Question: I have never used any SOAP libraries in java, so I apologize for the newby-ness of this question.
I am trying to take advantage of Tivoli Endpoint Manager's SOAP API. I have generated the necessary classes from the WSDL file provided, using wsimport.exe (provided in the jdk).
Now I am provided with a ton of classes that I assume are packaging the information into xml format, but I am unsure what to do with them. I have read the documentation provided, but it is fuzzy at best.
The classes generated by wsimport are the following:

According to the documentation, the following Perl Code works for querying the Tivoli's API
'''
use SOAP::Lite;
#arguments: [hostname] [username] [password] [relevance expression]
#hostname only, e.g. 'example.com' rather than 'http://example.com/webreports'
my $host = $ARGV[0];
my $username = SOAP::Data->name('username' => $ARGV[1] );
my $password = SOAP::Data->name('password' => $ARGV[2] );
my $expr = SOAP::Data->name('relevanceExpr' => $ARGV[3] );
my $service = SOAP::Lite -> uri( 'http://' . $host . '/webreports?wsdl' )
-> proxy( $host );
my $result = $service -> GetRelevanceResult( $expr, $username, $password );
if( $result->fault ) {
print "faultcode: " . $result->faultcode . "
";
print "faultstring: " . $result->faultstring . "
";
}
else {
foreach my $answer ( $result->valueof( "//GetRelevanceResultResponse/a" ) ) {
print $answer . "
";
}
}
'''
EDIT 1
'''
package connect.tivoli;
import java.net.MalformedURLException;
import java.net.URL;
import javax.xml.namespace.QName;
import javax.xml.ws.Service;
import javax.xml.ws.WebEndpoint;
import javax.xml.ws.WebServiceClient;
import javax.xml.ws.WebServiceException;
import javax.xml.ws.WebServiceFeature;
/**
* This class was generated by the JAX-WS RI.
* JAX-WS RI 2.2.4-b01
* Generated source version: 2.2
*
*/
@WebServiceClient(name = "WebReportsService", targetNamespace = "http://schemas.bigfix.com/Relevance", wsdlLocation = "http://temwebreports/webreports?wsdl")
public class WebReportsService
extends Service
{
private final static URL WEBREPORTSSERVICE_WSDL_LOCATION;
private final static WebServiceException WEBREPORTSSERVICE_EXCEPTION;
private final static QName WEBREPORTSSERVICE_QNAME = new QName("http://schemas.bigfix.com/Relevance", "WebReportsService");
static {
URL url = null;
WebServiceException e = null;
try {
url = new URL("http://temwebreports/webreports?wsdl");
} catch (MalformedURLException ex) {
e = new WebServiceException(ex);
}
WEBREPORTSSERVICE_WSDL_LOCATION = url;
WEBREPORTSSERVICE_EXCEPTION = e;
}
public WebReportsService() {
super(__getWsdlLocation(), WEBREPORTSSERVICE_QNAME);
}
public WebReportsService(WebServiceFeature... features) {
super(__getWsdlLocation(), WEBREPORTSSERVICE_QNAME, features);
}
public WebReportsService(URL wsdlLocation) {
super(wsdlLocation, WEBREPORTSSERVICE_QNAME);
}
public WebReportsService(URL wsdlLocation, WebServiceFeature... features) {
super(wsdlLocation, WEBREPORTSSERVICE_QNAME, features);
}
public WebReportsService(URL wsdlLocation, QName serviceName) {
super(wsdlLocation, serviceName);
}
public WebReportsService(URL wsdlLocation, QName serviceName, WebServiceFeature... features) {
super(wsdlLocation, serviceName, features);
}
/**
*
* @return
* returns RelevancePortType
*/
@WebEndpoint(name = "RelevancePort")
public RelevancePortType getRelevancePort() {
return super.getPort(new QName("http://schemas.bigfix.com/Relevance", "RelevancePort"), RelevancePortType.class);
}
/**
*
* @param features
* A list of {@link javax.xml.ws.WebServiceFeature} to configure on the proxy. Supported features not in the <code>features</code> parameter will have their default values.
* @return
* returns RelevancePortType
*/
@WebEndpoint(name = "RelevancePort")
public RelevancePortType getRelevancePort(WebServiceFeature... features) {
return super.getPort(new QName("http://schemas.bigfix.com/Relevance", "RelevancePort"), RelevancePortType.class, features);
}
/**
*
* @return
* returns UserManagementPortType
*/
@WebEndpoint(name = "UserManagementPort")
public UserManagementPortType getUserManagementPort() {
return super.getPort(new QName("http://schemas.bigfix.com/Relevance", "UserManagementPort"), UserManagementPortType.class);
}
/**
*
* @param features
* A list of {@link javax.xml.ws.WebServiceFeature} to configure on the proxy. Supported features not in the <code>features</code> parameter will have their default values.
* @return
* returns UserManagementPortType
*/
@WebEndpoint(name = "UserManagementPort")
public UserManagementPortType getUserManagementPort(WebServiceFeature... features) {
return super.getPort(new QName("http://schemas.bigfix.com/Relevance", "UserManagementPort"), UserManagementPortType.class, features);
}
/**
*
* @return
* returns DashboardVariablePortType
*/
@WebEndpoint(name = "DashboardVariablePort")
public DashboardVariablePortType getDashboardVariablePort() {
return super.getPort(new QName("http://schemas.bigfix.com/Relevance", "DashboardVariablePort"), DashboardVariablePortType.class);
}
/**
*
* @param features
* A list of {@link javax.xml.ws.WebServiceFeature} to configure on the proxy. Supported features not in the <code>features</code> parameter will have their default values.
* @return
* returns DashboardVariablePortType
*/
@WebEndpoint(name = "DashboardVariablePort")
public DashboardVariablePortType getDashboardVariablePort(WebServiceFeature... features) {
return super.getPort(new QName("http://schemas.bigfix.com/Relevance", "DashboardVariablePort"), DashboardVariablePortType.class, features);
}
private static URL __getWsdlLocation() {
if (WEBREPORTSSERVICE_EXCEPTION!= null) {
throw WEBREPORTSSERVICE_EXCEPTION;
}
return WEBREPORTSSERVICE_WSDL_LOCATION;
}
}
'''
This was much simpler than I thought WSDL generation did all the work. Here is how you use those generated classes.
package connect.tivoli;
'''
public class testMain {
public static void main(String[] args) {
String relevanceQuery ="names of bes computers ";
WebReportsService wr = new WebReportsService();
RelevancePortType client;
client = wr.getPort(RelevancePortType.class);
System.out.println(client.getRelevanceResult(relevanceQuery, "ad\username", "password"));
}
'''
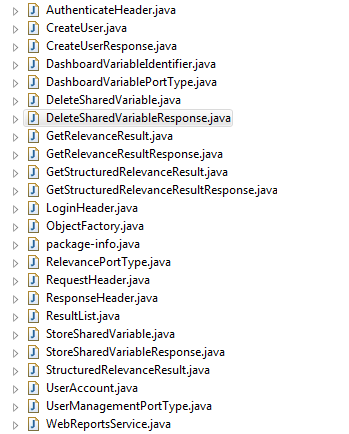
Answer: There is a maven plugin, the <URL>, that will auto generate java classes from a WSDL. It will also create a stub client for you if you want to see how to use the generated code.
---
For this example I downloaded the wsdl <URL>* and saved it as stockquote.wsdl.
*
---
$ tree
'''
.
|-- cxf-wsdl2java-example.iml
|-- pom.xml
'-- src
|-- main
| |-- java
| | '-- com
| | '-- stackoverflow
| | '-- App.java
| '-- resources
| '-- stockquote.wsdl
'-- test
'-- java
'-- com
'-- stackoverflow
'-- AppTest.java
10 directories, 5 files
'''
$ cat pom.xml
'''
<project xmlns="http://maven.apache.org/POM/4.0.0" xmlns:xsi="http://www.w3.org/2001/XMLSchema-instance"
xsi:schemaLocation="http://maven.apache.org/POM/4.0.0 http://maven.apache.org/xsd/maven-4.0.0.xsd">
<modelVersion>4.0.0</modelVersion>
<groupId>com.stackoverflow</groupId>
<artifactId>cxf-wsdl2java-example</artifactId>
<version>1.0</version>
<packaging>jar</packaging>
<name>cxf-wsdl2java-example</name>
<url>http://maven.apache.org</url>
<properties>
<project.build.sourceEncoding>UTF-8</project.build.sourceEncoding>
</properties>
<dependencies>
<dependency>
<groupId>junit</groupId>
<artifactId>junit</artifactId>
<version>4.11</version>
<scope>test</scope>
</dependency>
</dependencies>
<build>
<plugins>
<plugin>
<groupId>org.apache.cxf</groupId>
<artifactId>cxf-codegen-plugin</artifactId>
<version>2.7.7</version>
<executions>
<execution>
<id>generate-sources</id>
<phase>generate-sources</phase>
<configuration>
<sourceRoot>${project.build.directory}/generated/cxf</sourceRoot>
<wsdlOptions>
<wsdlOption>
<wsdl>${basedir}/src/main/resources/stockquote.wsdl</wsdl>
<extraargs>
<extraarg>-impl</extraarg>
<extraarg>-verbose</extraarg>
</extraargs>
</wsdlOption>
</wsdlOptions>
</configuration>
<goals>
<goal>wsdl2java</goal>
</goals>
</execution>
</executions>
</plugin>
</plugins>
</build>
</project>
'''
$ mvn generate-sources
'''
[INFO] Scanning for projects...
[INFO]
[INFO] ------------------------------------------------------------------------
[INFO] Building cxf-wsdl2java-example 1.0
[INFO] ------------------------------------------------------------------------
[INFO]
[INFO] --- cxf-codegen-plugin:2.7.7:wsdl2java (generate-sources) @ cxf-wsdl2java-example ---
Loading FrontEnd jaxws ...
Loading DataBinding jaxb ...
...
[INFO] ------------------------------------------------------------------------
[INFO] BUILD SUCCESS
[INFO] ------------------------------------------------------------------------
[INFO] Total time: 2.462s
[INFO] Finished at: Mon Oct 21 14:44:54 MDT 2013
[INFO] Final Memory: 11M/211M
[INFO] ------------------------------------------------------------------------
'''
$ tree .
'''
.
|-- cxf-wsdl2java-example.iml
|-- pom.xml
|-- src
| |-- main
| | |-- java
| | | '-- com
| | | '-- stackoverflow
| | | '-- App.java
| | '-- resources
| | '-- stockquote.wsdl
| '-- test
| '-- java
| '-- com
| '-- stackoverflow
| '-- AppTest.java
'-- target
|-- classes
|-- cxf-codegen-plugin-markers
'-- generated
'-- cxf
'-- net
'-- webservicex
|-- GetQuote.java
|-- GetQuoteResponse.java
|-- ObjectFactory.java
|-- package-info.java
|-- StockQuoteHttpGetImpl.java
|-- StockQuoteHttpGet.java
|-- StockQuoteHttpPostImpl.java
|-- StockQuoteHttpPost.java
|-- StockQuote.java
|-- StockQuoteSoapImpl1.java
|-- StockQuoteSoapImpl.java
'-- StockQuoteSoap.java
17 directories, 17 files
'''
$ cat target/generated/cxf/net/webservicex/StockQuote.java
'''
package net.webservicex;
import java.net.MalformedURLException;
import java.net.URL;
import javax.xml.namespace.QName;
import javax.xml.ws.WebEndpoint;
import javax.xml.ws.WebServiceClient;
import javax.xml.ws.WebServiceFeature;
import javax.xml.ws.Service;
/**
* This class was generated by Apache CXF 2.7.7
* 2013-10-21T14:44:54.749-06:00
* Generated source version: 2.7.7
*
*/
@WebServiceClient(name = "StockQuote",
wsdlLocation = "file:/home/axiopisty/projects/cxf-wsdl2java-example/src/main/resources/stockquote.wsdl",
targetNamespace = "http://www.webserviceX.NET/")
public class StockQuote extends Service {
public final static URL WSDL_LOCATION;
public final static QName SERVICE = new QName("http://www.webserviceX.NET/", "StockQuote");
public final static QName StockQuoteHttpPost = new QName("http://www.webserviceX.NET/", "StockQuoteHttpPost");
public final static QName StockQuoteSoap = new QName("http://www.webserviceX.NET/", "StockQuoteSoap");
public final static QName StockQuoteSoap12 = new QName("http://www.webserviceX.NET/", "StockQuoteSoap12");
public final static QName StockQuoteHttpGet = new QName("http://www.webserviceX.NET/", "StockQuoteHttpGet");
static {
URL url = null;
try {
url = new URL("file:/home/axiopisty/projects/cxf-wsdl2java-example/src/main/resources/stockquote.wsdl");
} catch (MalformedURLException e) {
java.util.logging.Logger.getLogger(StockQuote.class.getName())
.log(java.util.logging.Level.INFO,
"Can not initialize the default wsdl from {0}", "file:/home/axiopisty/projects/cxf-wsdl2java-example/src/main/resources/stockquote.wsdl");
}
WSDL_LOCATION = url;
}
public StockQuote(URL wsdlLocation) {
super(wsdlLocation, SERVICE);
}
public StockQuote(URL wsdlLocation, QName serviceName) {
super(wsdlLocation, serviceName);
}
public StockQuote() {
super(WSDL_LOCATION, SERVICE);
}
//This constructor requires JAX-WS API 2.2. You will need to endorse the 2.2
//API jar or re-run wsdl2java with "-frontend jaxws21" to generate JAX-WS 2.1
//compliant code instead.
public StockQuote(WebServiceFeature ... features) {
super(WSDL_LOCATION, SERVICE, features);
}
//This constructor requires JAX-WS API 2.2. You will need to endorse the 2.2
//API jar or re-run wsdl2java with "-frontend jaxws21" to generate JAX-WS 2.1
//compliant code instead.
public StockQuote(URL wsdlLocation, WebServiceFeature ... features) {
super(wsdlLocation, SERVICE, features);
}
//This constructor requires JAX-WS API 2.2. You will need to endorse the 2.2
//API jar or re-run wsdl2java with "-frontend jaxws21" to generate JAX-WS 2.1
//compliant code instead.
public StockQuote(URL wsdlLocation, QName serviceName, WebServiceFeature ... features) {
super(wsdlLocation, serviceName, features);
}
/**
*
* @return
* returns StockQuoteHttpPost
*/
@WebEndpoint(name = "StockQuoteHttpPost")
public StockQuoteHttpPost getStockQuoteHttpPost() {
return super.getPort(StockQuoteHttpPost, StockQuoteHttpPost.class);
}
/**
*
* @param features
* A list of {@link javax.xml.ws.WebServiceFeature} to configure on the proxy. Supported features not in the <code>features</code> parameter will have their default values.
* @return
* returns StockQuoteHttpPost
*/
@WebEndpoint(name = "StockQuoteHttpPost")
public StockQuoteHttpPost getStockQuoteHttpPost(WebServiceFeature... features) {
return super.getPort(StockQuoteHttpPost, StockQuoteHttpPost.class, features);
}
/**
*
* @return
* returns StockQuoteSoap
*/
@WebEndpoint(name = "StockQuoteSoap")
public StockQuoteSoap getStockQuoteSoap() {
return super.getPort(StockQuoteSoap, StockQuoteSoap.class);
}
/**
*
* @param features
* A list of {@link javax.xml.ws.WebServiceFeature} to configure on the proxy. Supported features not in the <code>features</code> parameter will have their default values.
* @return
* returns StockQuoteSoap
*/
@WebEndpoint(name = "StockQuoteSoap")
public StockQuoteSoap getStockQuoteSoap(WebServiceFeature... features) {
return super.getPort(StockQuoteSoap, StockQuoteSoap.class, features);
}
/**
*
* @return
* returns StockQuoteSoap
*/
@WebEndpoint(name = "StockQuoteSoap12")
public StockQuoteSoap getStockQuoteSoap12() {
return super.getPort(StockQuoteSoap12, StockQuoteSoap.class);
}
/**
*
* @param features
* A list of {@link javax.xml.ws.WebServiceFeature} to configure on the proxy. Supported features not in the <code>features</code> parameter will have their default values.
* @return
* returns StockQuoteSoap
*/
@WebEndpoint(name = "StockQuoteSoap12")
public StockQuoteSoap getStockQuoteSoap12(WebServiceFeature... features) {
return super.getPort(StockQuoteSoap12, StockQuoteSoap.class, features);
}
/**
*
* @return
* returns StockQuoteHttpGet
*/
@WebEndpoint(name = "StockQuoteHttpGet")
public StockQuoteHttpGet getStockQuoteHttpGet() {
return super.getPort(StockQuoteHttpGet, StockQuoteHttpGet.class);
}
/**
*
* @param features
* A list of {@link javax.xml.ws.WebServiceFeature} to configure on the proxy. Supported features not in the <code>features</code> parameter will have their default values.
* @return
* returns StockQuoteHttpGet
*/
@WebEndpoint(name = "StockQuoteHttpGet")
public StockQuoteHttpGet getStockQuoteHttpGet(WebServiceFeature... features) {
return super.getPort(StockQuoteHttpGet, StockQuoteHttpGet.class, features);
}
}
'''
---
Here is the content of the wsdl file just in case the website serving it ever goes away.
stockquote.wsdl:
'''
<?xml version="1.0" encoding="utf-8"?>
<wsdl:definitions xmlns:tm="http://microsoft.com/wsdl/mime/textMatching/" xmlns:soapenc="http://schemas.xmlsoap.org/soap/encoding/" xmlns:mime="http://schemas.xmlsoap.org/wsdl/mime/" xmlns:tns="http://www.webserviceX.NET/" xmlns:soap="http://schemas.xmlsoap.org/wsdl/soap/" xmlns:s="http://www.w3.org/2001/XMLSchema" xmlns:soap12="http://schemas.xmlsoap.org/wsdl/soap12/" xmlns:http="http://schemas.xmlsoap.org/wsdl/http/" targetNamespace="http://www.webserviceX.NET/" xmlns:wsdl="http://schemas.xmlsoap.org/wsdl/">
<wsdl:types>
<s:schema elementFormDefault="qualified" targetNamespace="http://www.webserviceX.NET/">
<s:element name="GetQuote">
<s:complexType>
<s:sequence>
<s:element minOccurs="0" maxOccurs="1" name="symbol" type="s:string" />
</s:sequence>
</s:complexType>
</s:element>
<s:element name="GetQuoteResponse">
<s:complexType>
<s:sequence>
<s:element minOccurs="0" maxOccurs="1" name="GetQuoteResult" type="s:string" />
</s:sequence>
</s:complexType>
</s:element>
<s:element name="string" nillable="true" type="s:string" />
</s:schema>
</wsdl:types>
<wsdl:message name="GetQuoteSoapIn">
<wsdl:part name="parameters" element="tns:GetQuote" />
</wsdl:message>
<wsdl:message name="GetQuoteSoapOut">
<wsdl:part name="parameters" element="tns:GetQuoteResponse" />
</wsdl:message>
<wsdl:message name="GetQuoteHttpGetIn">
<wsdl:part name="symbol" type="s:string" />
</wsdl:message>
<wsdl:message name="GetQuoteHttpGetOut">
<wsdl:part name="Body" element="tns:string" />
</wsdl:message>
<wsdl:message name="GetQuoteHttpPostIn">
<wsdl:part name="symbol" type="s:string" />
</wsdl:message>
<wsdl:message name="GetQuoteHttpPostOut">
<wsdl:part name="Body" element="tns:string" />
</wsdl:message>
<wsdl:portType name="StockQuoteSoap">
<wsdl:operation name="GetQuote">
<wsdl:documentation xmlns:wsdl="http://schemas.xmlsoap.org/wsdl/">Get Stock quote for a company Symbol</wsdl:documentation>
<wsdl:input message="tns:GetQuoteSoapIn" />
<wsdl:output message="tns:GetQuoteSoapOut" />
</wsdl:operation>
</wsdl:portType>
<wsdl:portType name="StockQuoteHttpGet">
<wsdl:operation name="GetQuote">
<wsdl:documentation xmlns:wsdl="http://schemas.xmlsoap.org/wsdl/">Get Stock quote for a company Symbol</wsdl:documentation>
<wsdl:input message="tns:GetQuoteHttpGetIn" />
<wsdl:output message="tns:GetQuoteHttpGetOut" />
</wsdl:operation>
</wsdl:portType>
<wsdl:portType name="StockQuoteHttpPost">
<wsdl:operation name="GetQuote">
<wsdl:documentation xmlns:wsdl="http://schemas.xmlsoap.org/wsdl/">Get Stock quote for a company Symbol</wsdl:documentation>
<wsdl:input message="tns:GetQuoteHttpPostIn" />
<wsdl:output message="tns:GetQuoteHttpPostOut" />
</wsdl:operation>
</wsdl:portType>
<wsdl:binding name="StockQuoteSoap" type="tns:StockQuoteSoap">
<soap:binding transport="http://schemas.xmlsoap.org/soap/http" />
<wsdl:operation name="GetQuote">
<soap:operation soapAction="http://www.webserviceX.NET/GetQuote" style="document" />
<wsdl:input>
<soap:body use="literal" />
</wsdl:input>
<wsdl:output>
<soap:body use="literal" />
</wsdl:output>
</wsdl:operation>
</wsdl:binding>
<wsdl:binding name="StockQuoteSoap12" type="tns:StockQuoteSoap">
<soap12:binding transport="http://schemas.xmlsoap.org/soap/http" />
<wsdl:operation name="GetQuote">
<soap12:operation soapAction="http://www.webserviceX.NET/GetQuote" style="document" />
<wsdl:input>
<soap12:body use="literal" />
</wsdl:input>
<wsdl:output>
<soap12:body use="literal" />
</wsdl:output>
</wsdl:operation>
</wsdl:binding>
<wsdl:binding name="StockQuoteHttpGet" type="tns:StockQuoteHttpGet">
<http:binding verb="GET" />
<wsdl:operation name="GetQuote">
<http:operation location="/GetQuote" />
<wsdl:input>
<http:urlEncoded />
</wsdl:input>
<wsdl:output>
<mime:mimeXml part="Body" />
</wsdl:output>
</wsdl:operation>
</wsdl:binding>
<wsdl:binding name="StockQuoteHttpPost" type="tns:StockQuoteHttpPost">
<http:binding verb="POST" />
<wsdl:operation name="GetQuote">
<http:operation location="/GetQuote" />
<wsdl:input>
<mime:content type="application/x-www-form-urlencoded" />
</wsdl:input>
<wsdl:output>
<mime:mimeXml part="Body" />
</wsdl:output>
</wsdl:operation>
</wsdl:binding>
<wsdl:service name="StockQuote">
<wsdl:port name="StockQuoteSoap" binding="tns:StockQuoteSoap">
<soap:address location="http://www.webservicex.net/stockquote.asmx" />
</wsdl:port>
<wsdl:port name="StockQuoteSoap12" binding="tns:StockQuoteSoap12">
<soap12:address location="http://www.webservicex.net/stockquote.asmx" />
</wsdl:port>
<wsdl:port name="StockQuoteHttpGet" binding="tns:StockQuoteHttpGet">
<http:address location="http://www.webservicex.net/stockquote.asmx" />
</wsdl:port>
<wsdl:port name="StockQuoteHttpPost" binding="tns:StockQuoteHttpPost">
<http:address location="http://www.webservicex.net/stockquote.asmx" />
</wsdl:port>
</wsdl:service>
</wsdl:definitions>
'''
---